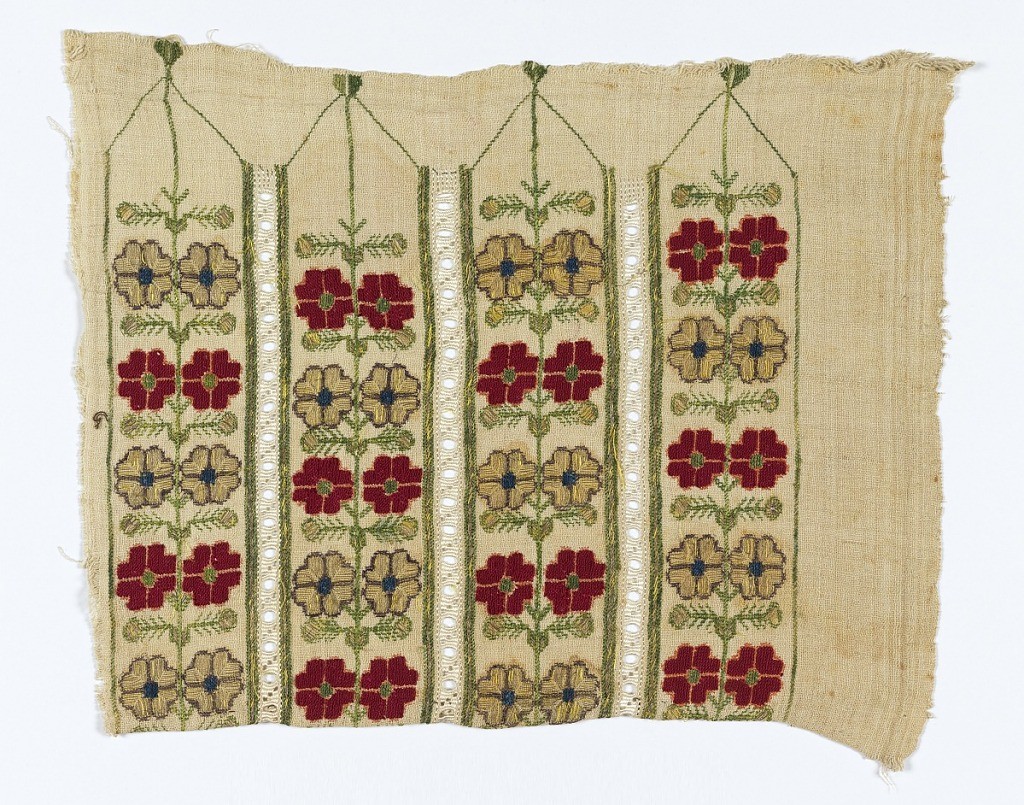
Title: Textile
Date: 19th century
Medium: silk and metal embroidery on linen foundation Technique: embroidered in cross stitch on plain weave
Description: Three pieces of embroidered linen, with design arranged in narrow panels. Stylized flower heads on either side of straight vine, worked in red outlined in pink; in gold thread outlined in brown; and in green for stems. Panels separated by bands of white drawn work. Probably taken from trouser legs.